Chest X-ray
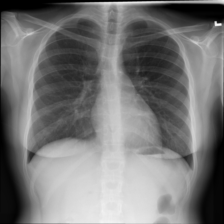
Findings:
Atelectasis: negative
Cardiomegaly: negative
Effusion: negative
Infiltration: negative
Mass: negative
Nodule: negative
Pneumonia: negative
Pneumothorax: negative
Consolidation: negative
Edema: negative
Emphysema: negative
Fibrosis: negative
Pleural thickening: negative
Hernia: negative